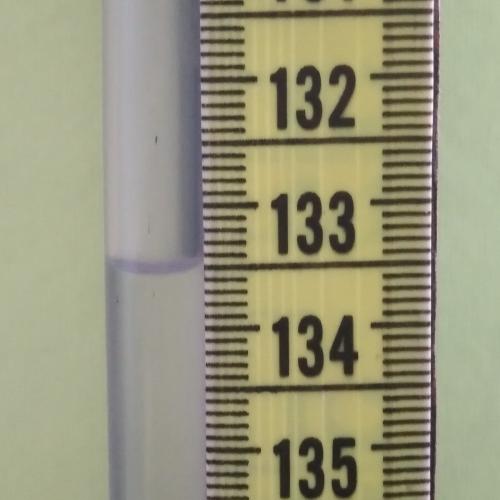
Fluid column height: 133.5 cm